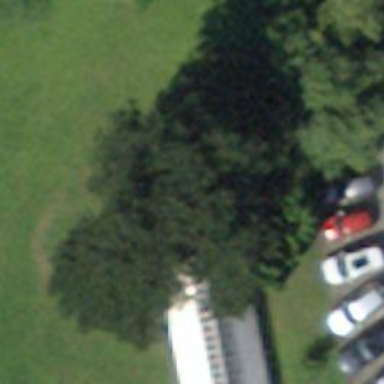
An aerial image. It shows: Healthcare clinic.